Field crop: maize
Growth stage: 1
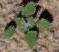
Species: chenopodium